Question: Am trying to get the <URL> examples to compile on my 64bit machine. Am stuck on the error:
fatal error... '(null)' could not be found
which seems to be fixed <URL>:
by passing '--machine 32' argument to 'nvcc' call
Question: How do I do that in the VS2010 solution?

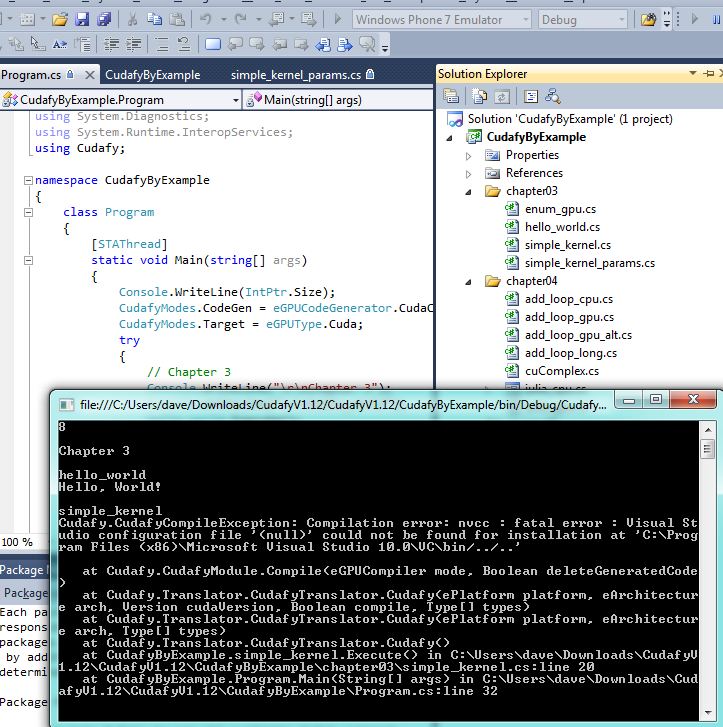
Answer: CudafyTranslator.Cudafy() method has several overloads.
For example <URL> you want your kernels to be compiled.